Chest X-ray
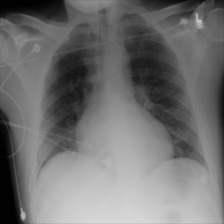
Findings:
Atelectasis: negative
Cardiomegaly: negative
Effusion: negative
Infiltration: negative
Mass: negative
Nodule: negative
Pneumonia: negative
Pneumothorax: negative
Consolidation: negative
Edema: negative
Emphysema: negative
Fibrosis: negative
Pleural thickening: negative
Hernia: negative